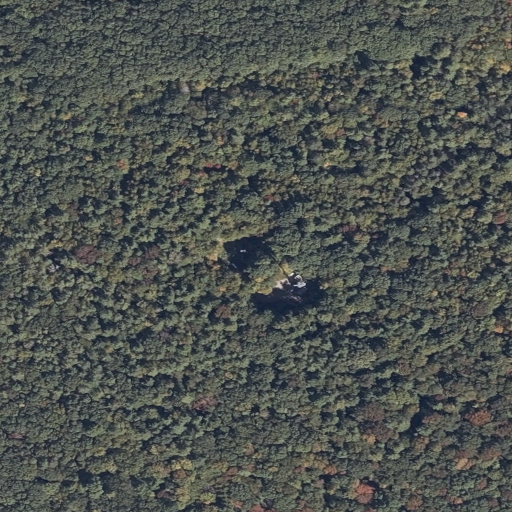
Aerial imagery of mountain in Maine named Third Hill containing mixed forest, deciduous forest, evergreen forest, and woody wetlands